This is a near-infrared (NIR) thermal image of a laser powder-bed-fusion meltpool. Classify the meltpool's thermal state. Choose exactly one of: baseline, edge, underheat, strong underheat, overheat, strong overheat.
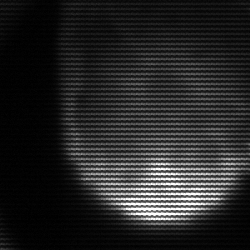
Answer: edge